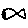
Label: fish